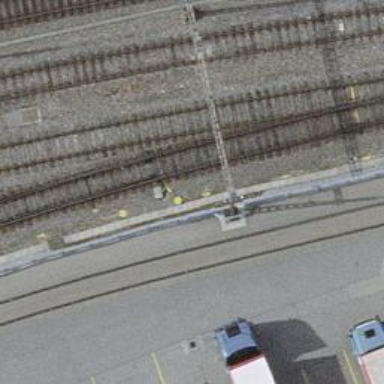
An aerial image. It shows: Railway switch.